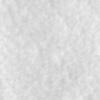
Label: no_change